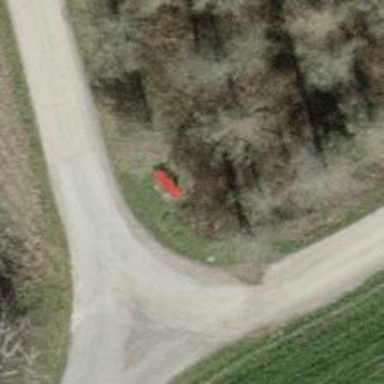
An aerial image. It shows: Red bench.